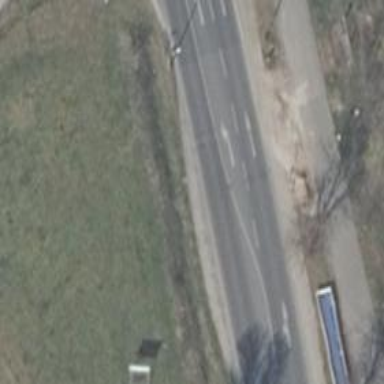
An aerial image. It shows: Secondary road with asphalt surface and lane markings.